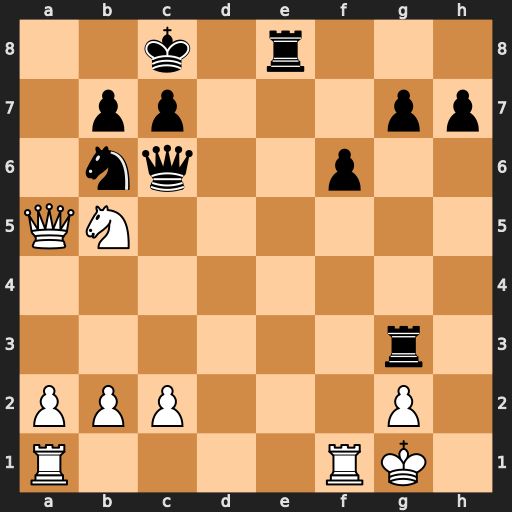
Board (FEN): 2k1r3/1pp3pp/1nq2p2/QN6/8/6r1/PPP3P1/R4RK1
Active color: w
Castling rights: -
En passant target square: -
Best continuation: Na7+ Kb8 Nxc6+